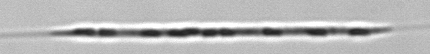
Label: Rhizosolenia